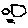
Label: hexagon